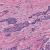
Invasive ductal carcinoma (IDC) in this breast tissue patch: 1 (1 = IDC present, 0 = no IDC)